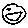
Label: smiley face